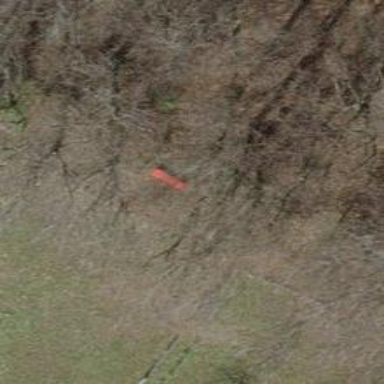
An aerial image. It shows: Red bench.